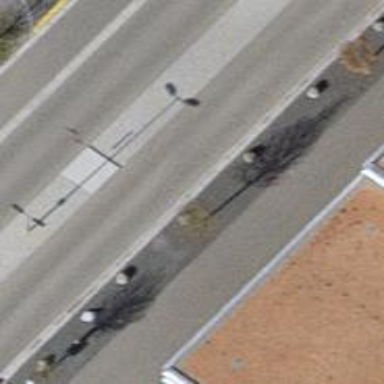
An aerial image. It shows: Avenue of trees.